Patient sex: M
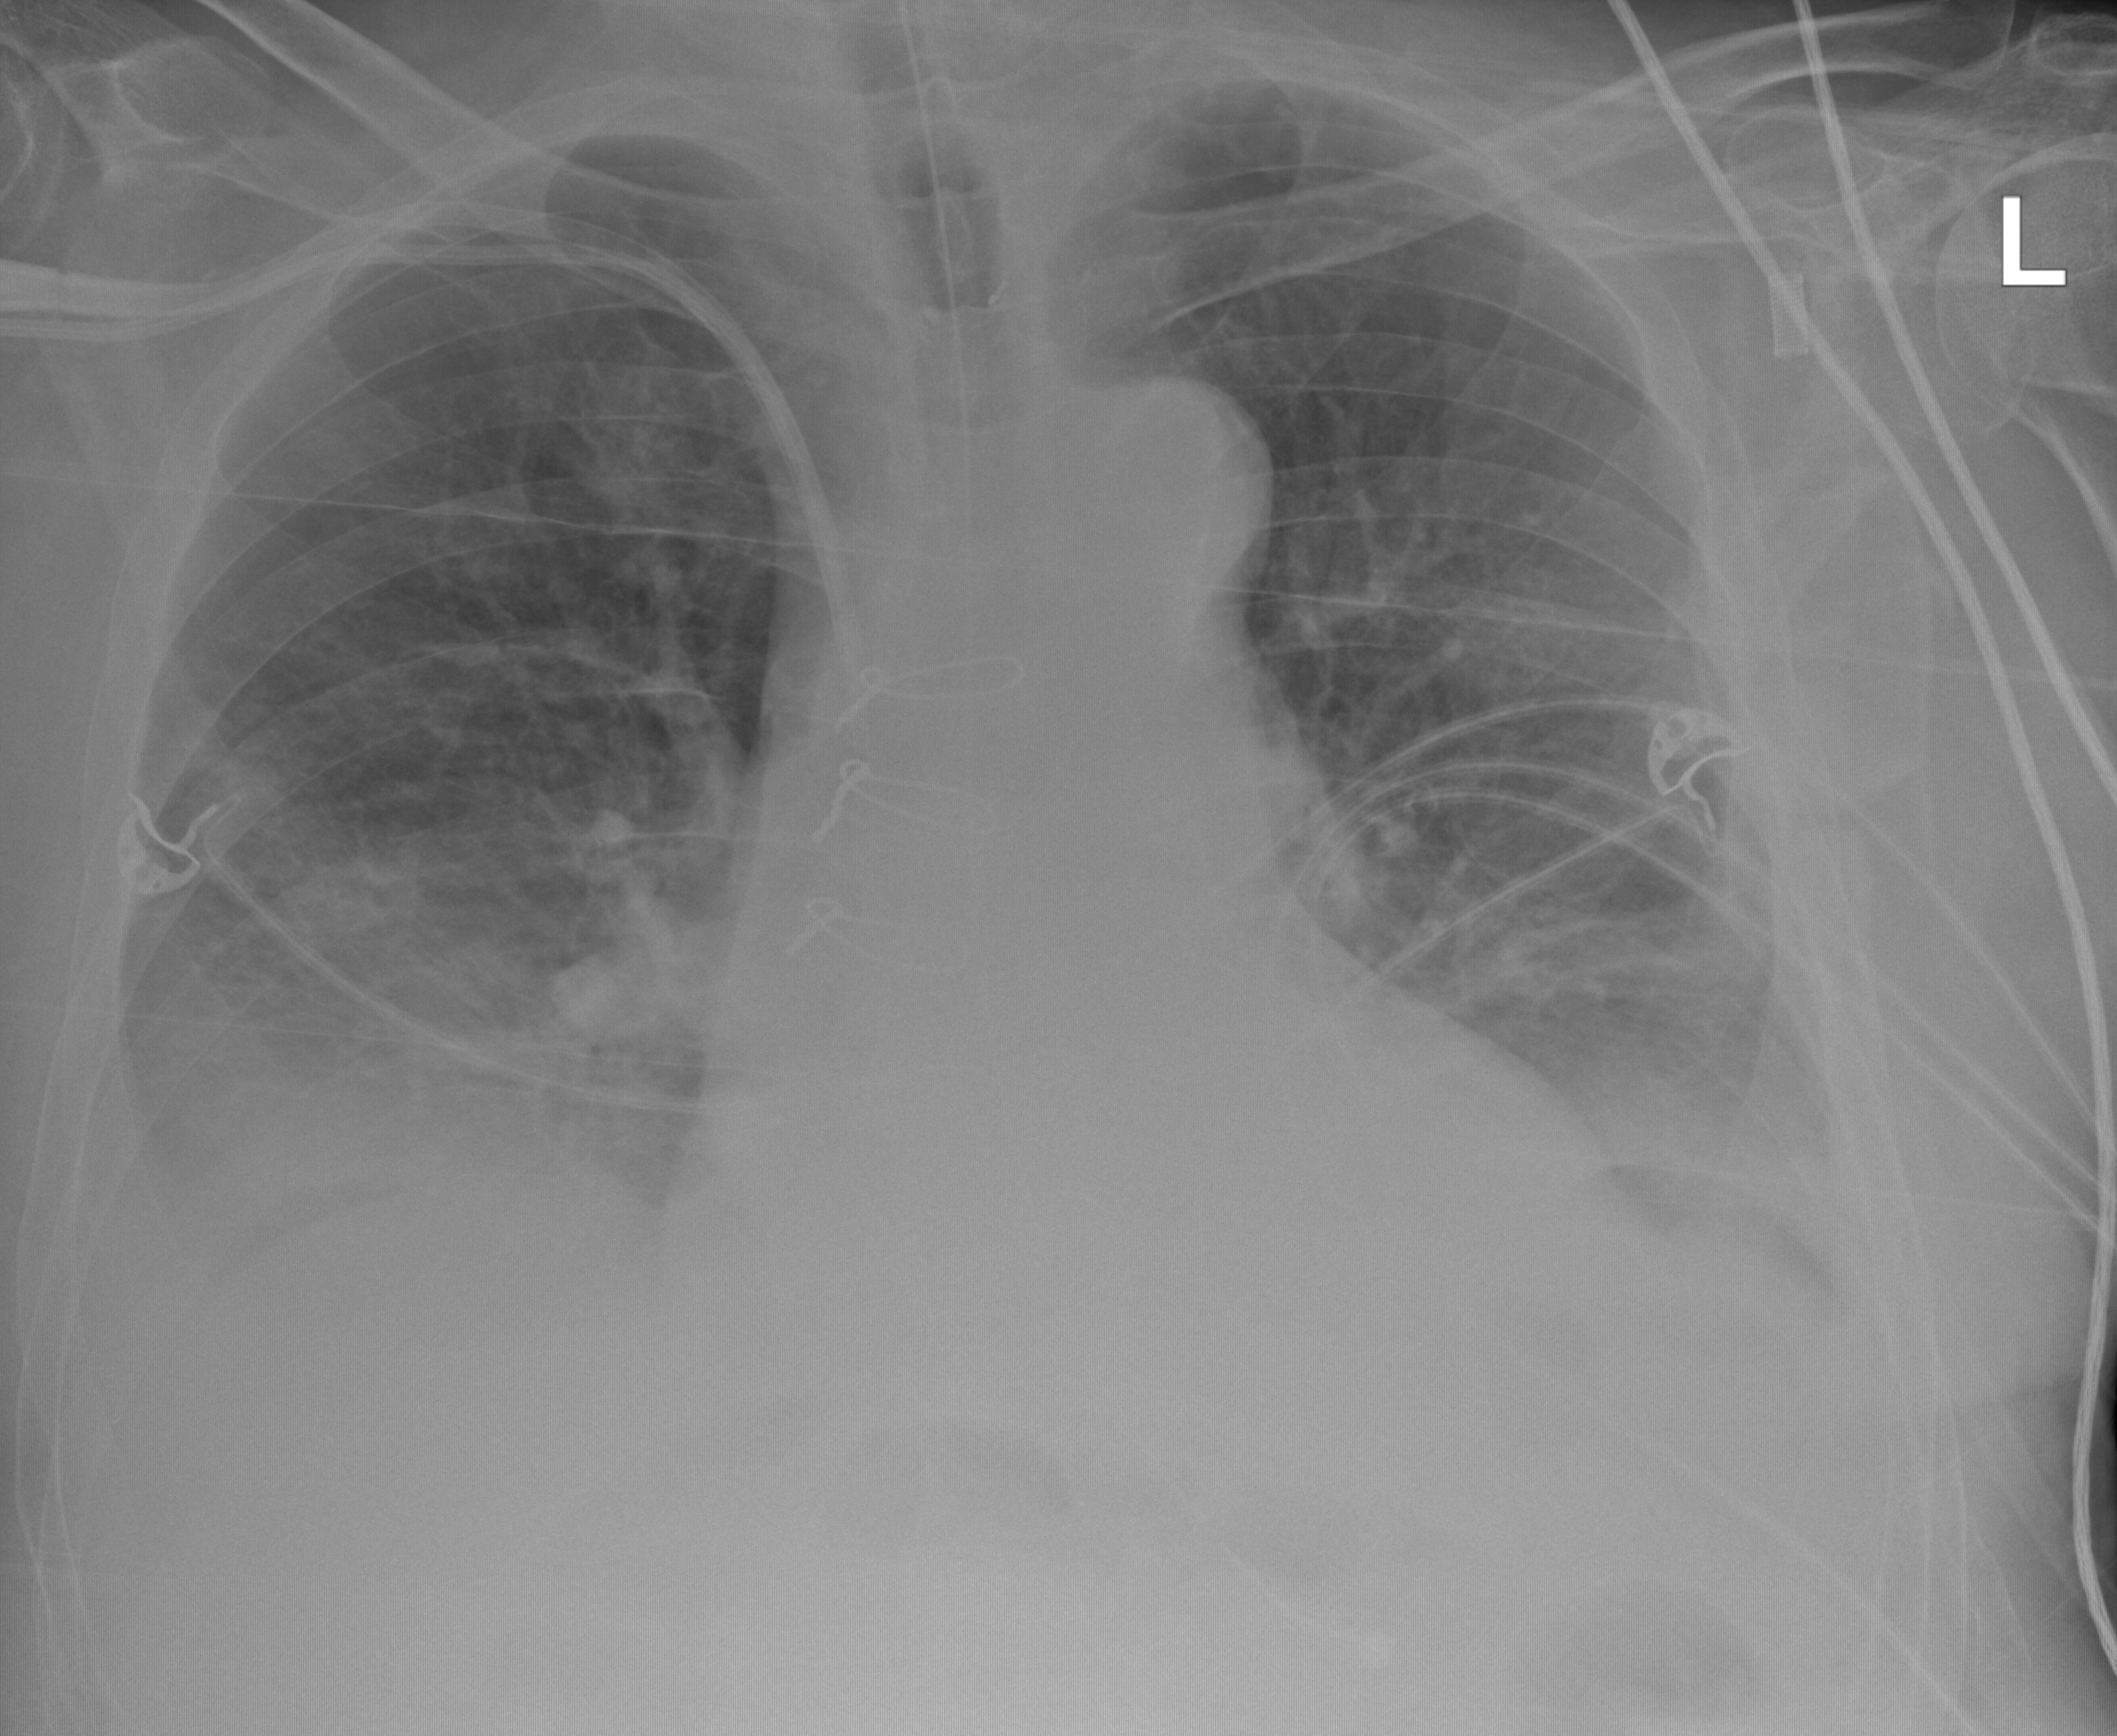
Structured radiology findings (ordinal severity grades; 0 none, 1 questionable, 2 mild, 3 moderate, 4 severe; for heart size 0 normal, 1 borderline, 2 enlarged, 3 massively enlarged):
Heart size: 2
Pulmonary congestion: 2
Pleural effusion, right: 1
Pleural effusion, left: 1
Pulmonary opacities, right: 2
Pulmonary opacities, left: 0
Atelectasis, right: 2
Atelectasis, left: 2